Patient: sex M, age 68
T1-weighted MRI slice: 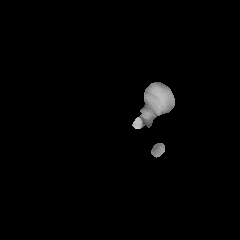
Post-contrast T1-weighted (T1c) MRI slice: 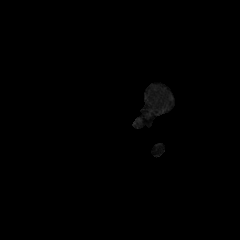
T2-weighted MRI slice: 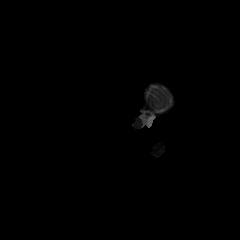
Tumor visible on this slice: no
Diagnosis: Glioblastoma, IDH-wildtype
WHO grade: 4